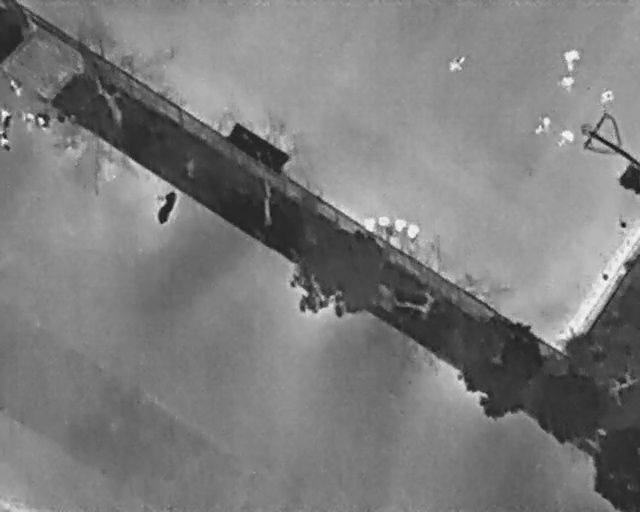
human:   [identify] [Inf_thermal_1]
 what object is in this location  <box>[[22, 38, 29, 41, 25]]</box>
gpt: <ref>1 medium bicycle at the left</ref>